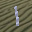
Label: 1